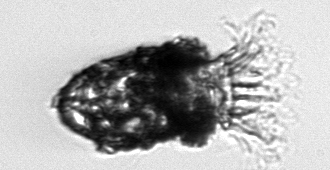
Label: Stenosemella_pacifica